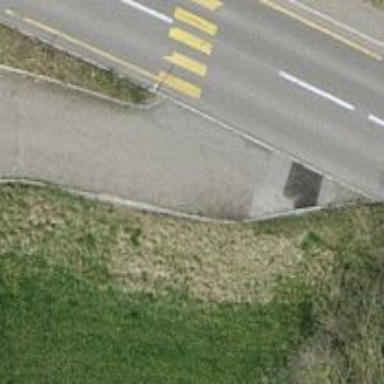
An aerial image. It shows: Sidewalk along the footway.